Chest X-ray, PA view. Patient: 61 years old, sex F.
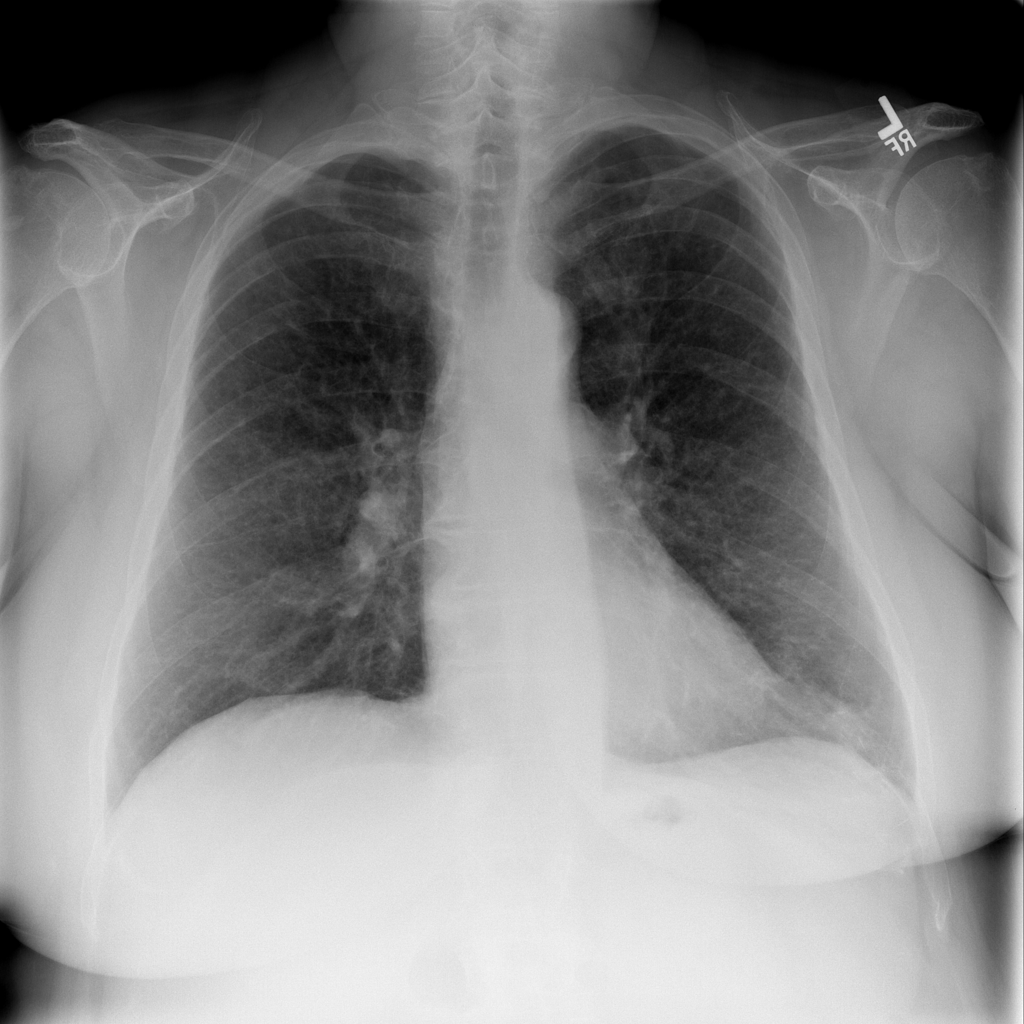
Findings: Pneumothorax